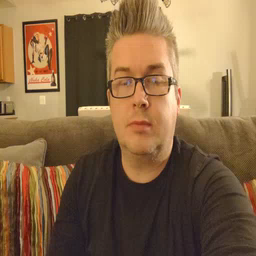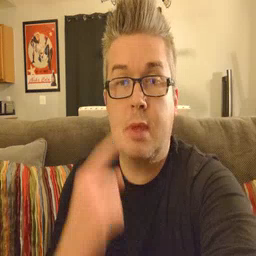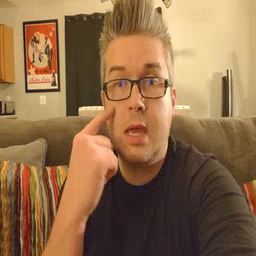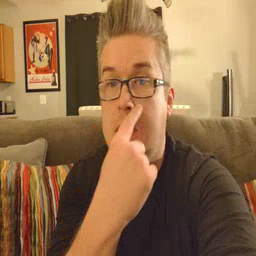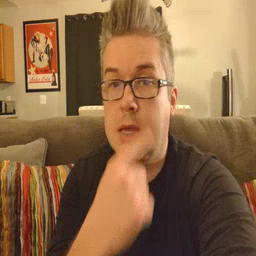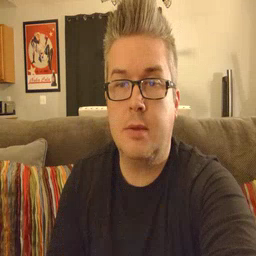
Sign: eye